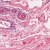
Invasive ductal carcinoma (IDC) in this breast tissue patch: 0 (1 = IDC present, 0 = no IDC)